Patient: sex F, age 33
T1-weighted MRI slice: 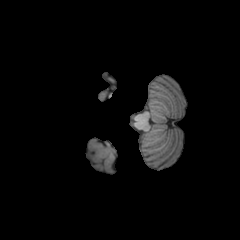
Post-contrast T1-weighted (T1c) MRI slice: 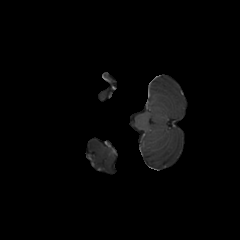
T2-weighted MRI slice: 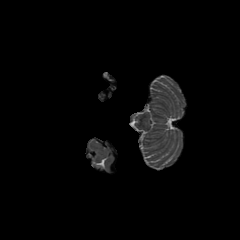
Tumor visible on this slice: no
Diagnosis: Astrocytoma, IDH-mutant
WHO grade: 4